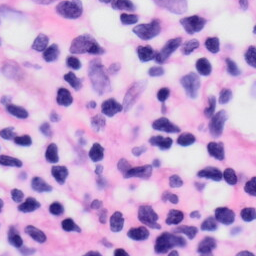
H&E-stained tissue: Skin